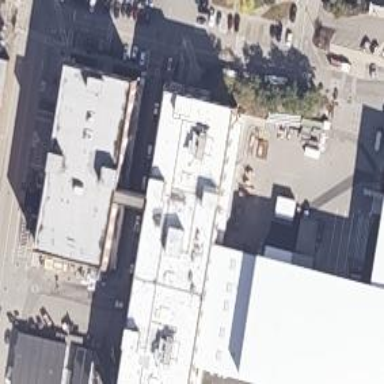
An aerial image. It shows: Warehouse.